Current action and preconditions to check: trajectory_clear

Your task: For each precondition in the list above, predict whether it will hold at this action.

Consider the current scene as observed from the mobile robot's camera, and analyze the predicted future states of all dynamic agents (e.g., people, animals, vehicles, or any moving entities) within the NEXT SECOND.

IMPORTANT: Only answer "very likely" if you are absolutely certain—based on strong, clear evidence—that a dynamic agent will violate the precondition in the predicted future state. Do NOT answer "very likely" for unlikely, ambiguous, or low-probability risks.

Ask yourself for each precondition: Is there a high probability, with clear and convincing evidence, that the predicted future states of any dynamic agent will interfere with the predicted future state of the currently executing action within the NEXT SECOND, causing that precondition to fail?

Assess the risk level based on these predictions. Use "likely" or "very likely" if motions create a clear risk of interference.

Use "neutral" or "improbable" if agents are nearby but their predicted paths are clearly diverging or non-conflicting.

Failure Risk Categories: "very improbable", "improbable", "neutral", "likely", "very likely"

Answer Format: Output ONLY the probability_of_failure value from these categories: "very improbable", "improbable", "neutral", "likely", "very likely"

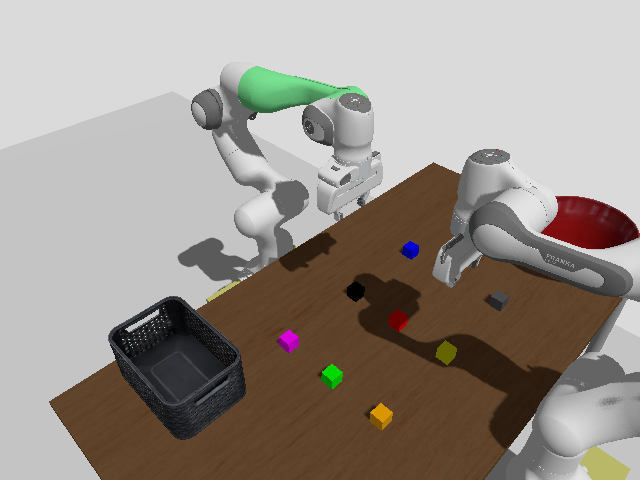

Answer: improbable